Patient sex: M
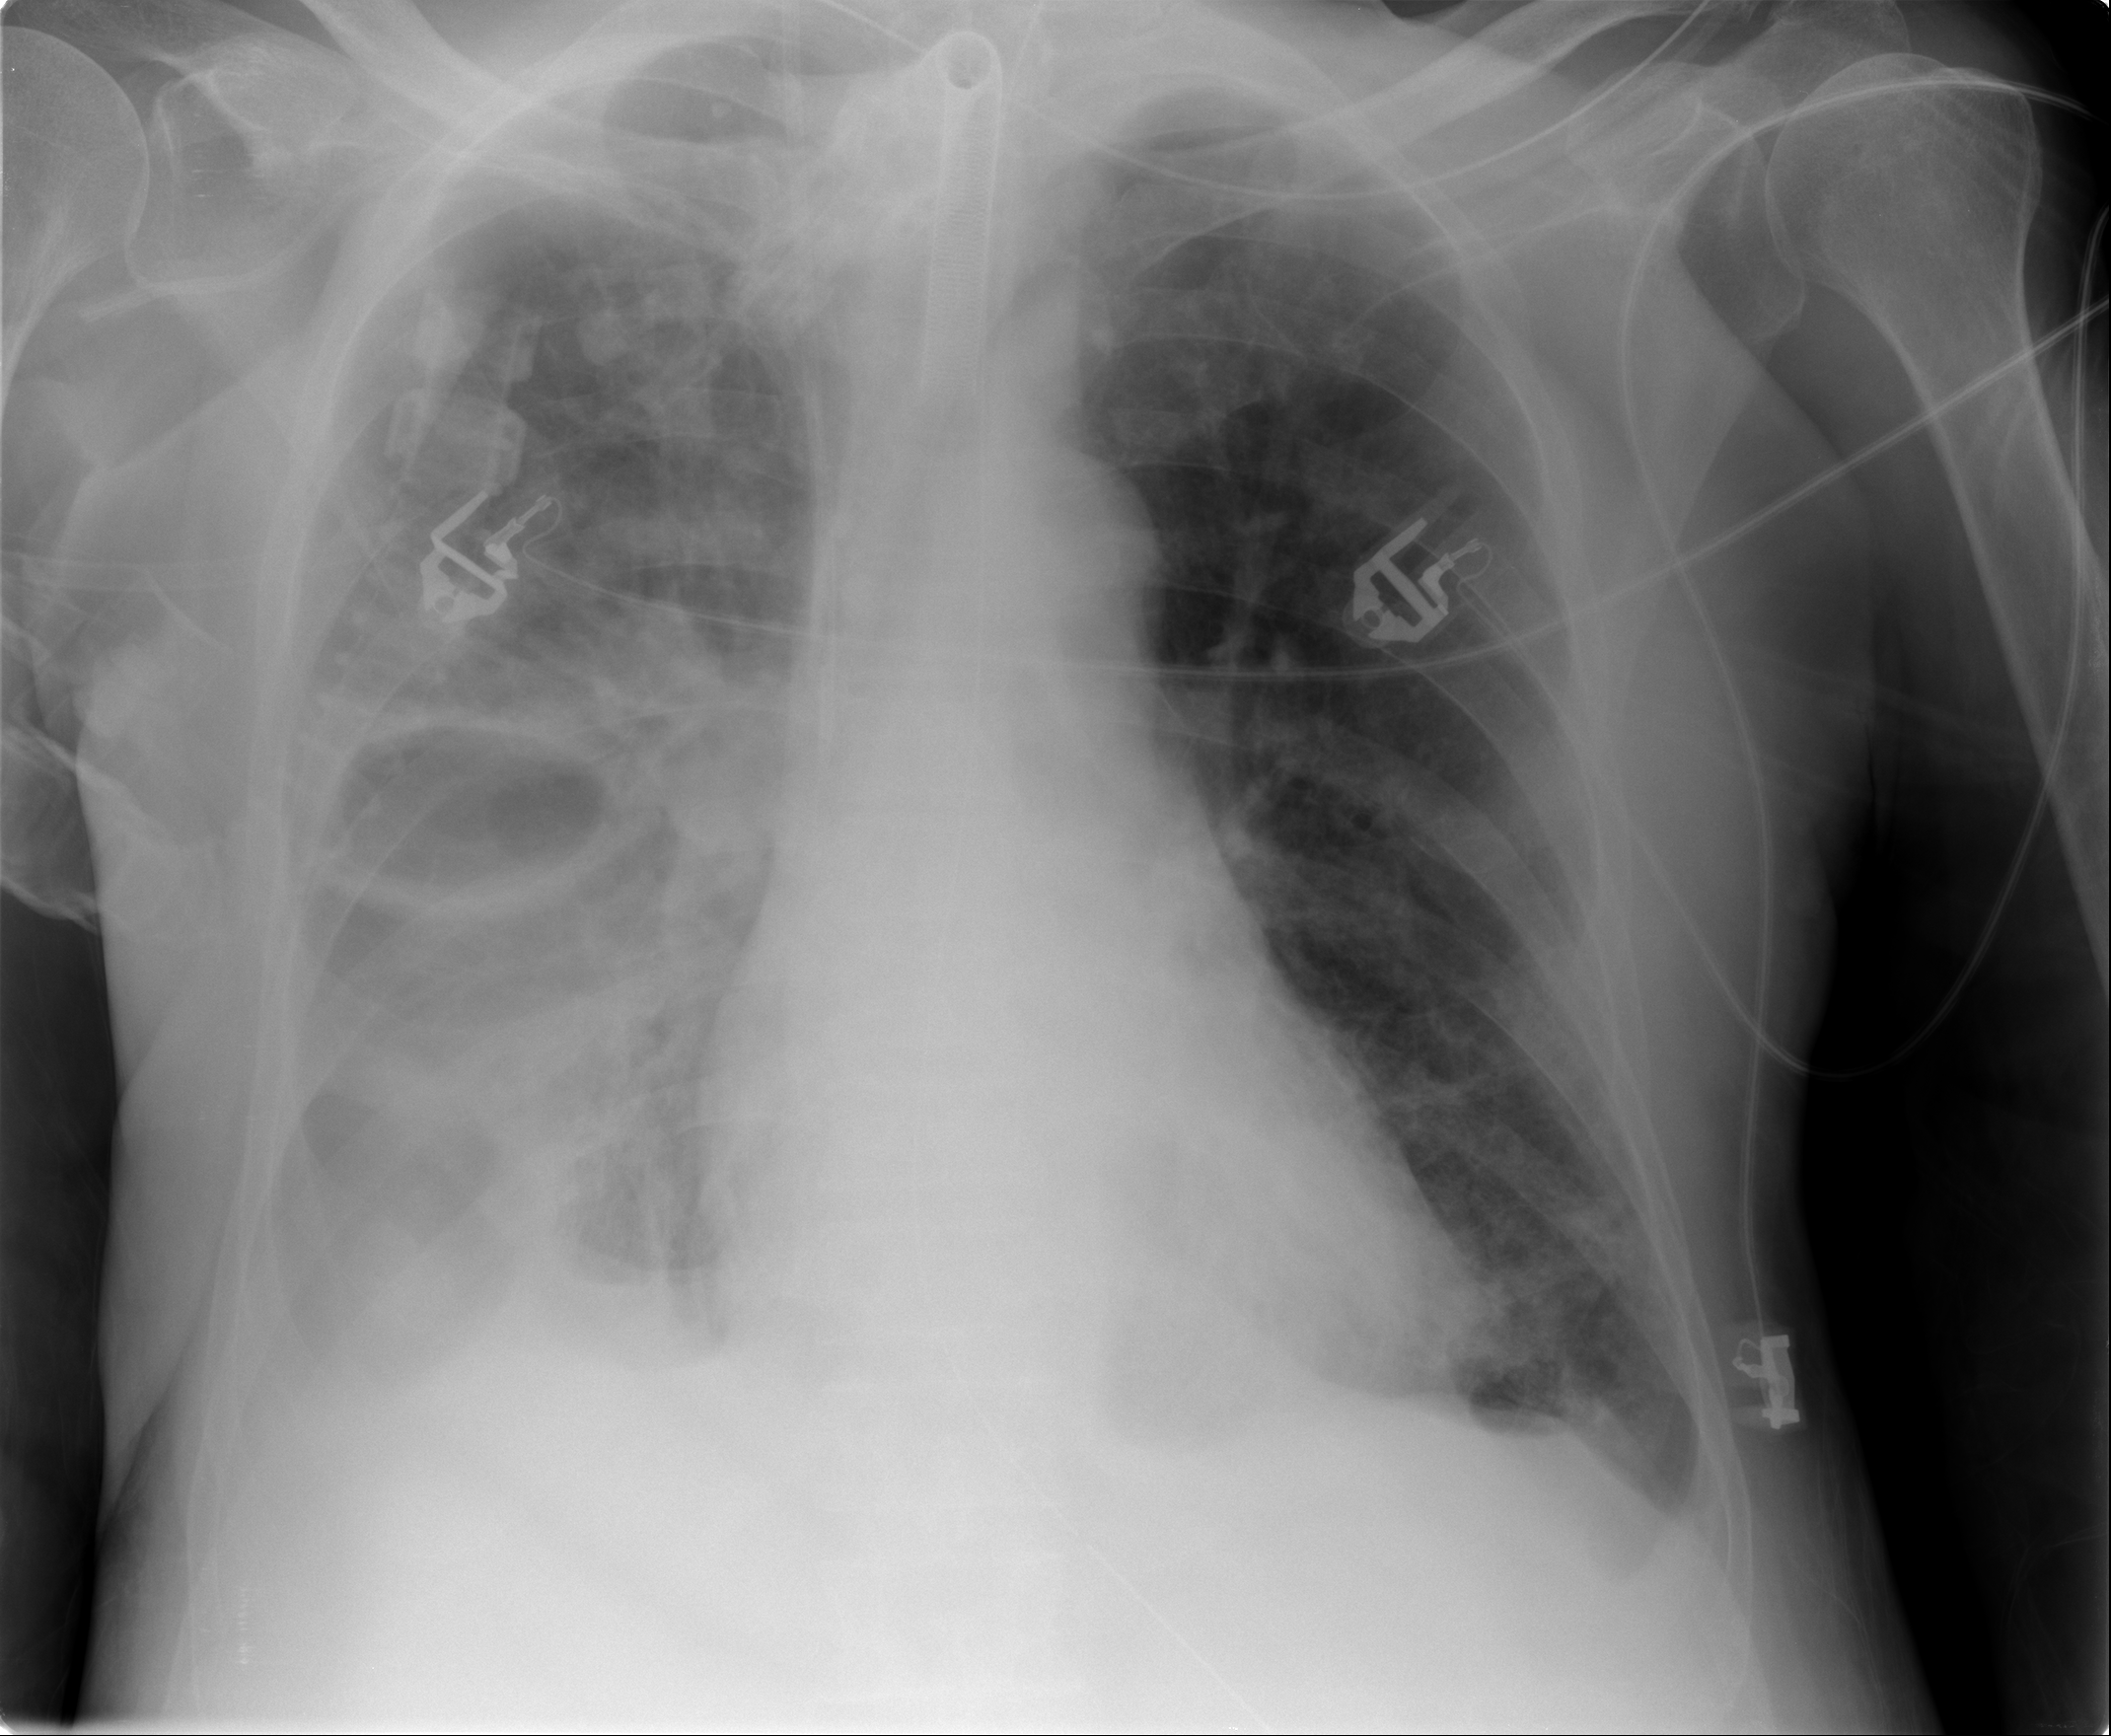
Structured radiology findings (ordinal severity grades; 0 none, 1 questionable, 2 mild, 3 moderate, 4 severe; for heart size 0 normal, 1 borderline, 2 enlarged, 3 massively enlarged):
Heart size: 0
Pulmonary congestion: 2
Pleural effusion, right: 2
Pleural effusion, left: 0
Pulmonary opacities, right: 2
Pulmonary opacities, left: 1
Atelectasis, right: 3
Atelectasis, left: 2